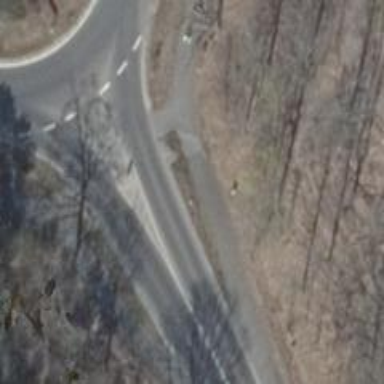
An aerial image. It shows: Asphalt path.